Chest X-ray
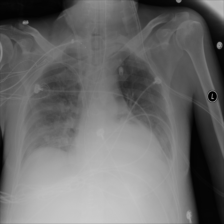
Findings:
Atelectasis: negative
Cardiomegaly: negative
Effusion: negative
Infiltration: positive
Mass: negative
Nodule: negative
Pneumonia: negative
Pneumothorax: negative
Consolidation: positive
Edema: negative
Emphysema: negative
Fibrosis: negative
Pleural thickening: negative
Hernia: negative